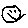
Label: smiley face